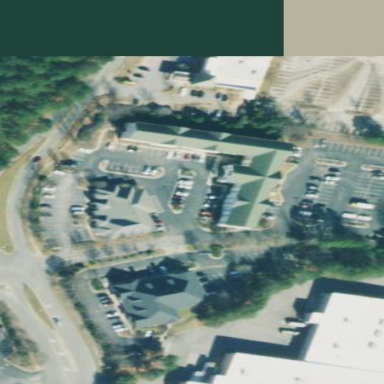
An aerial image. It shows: Hotel building.